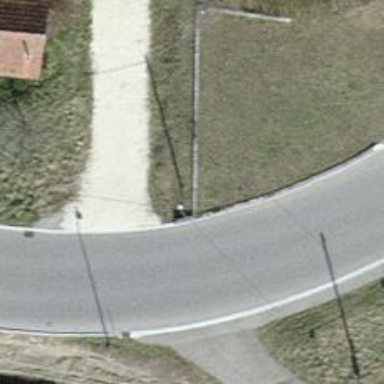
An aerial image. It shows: Straight power pole with straightforward line management.